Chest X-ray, PA view. Patient: 57 years old, sex F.
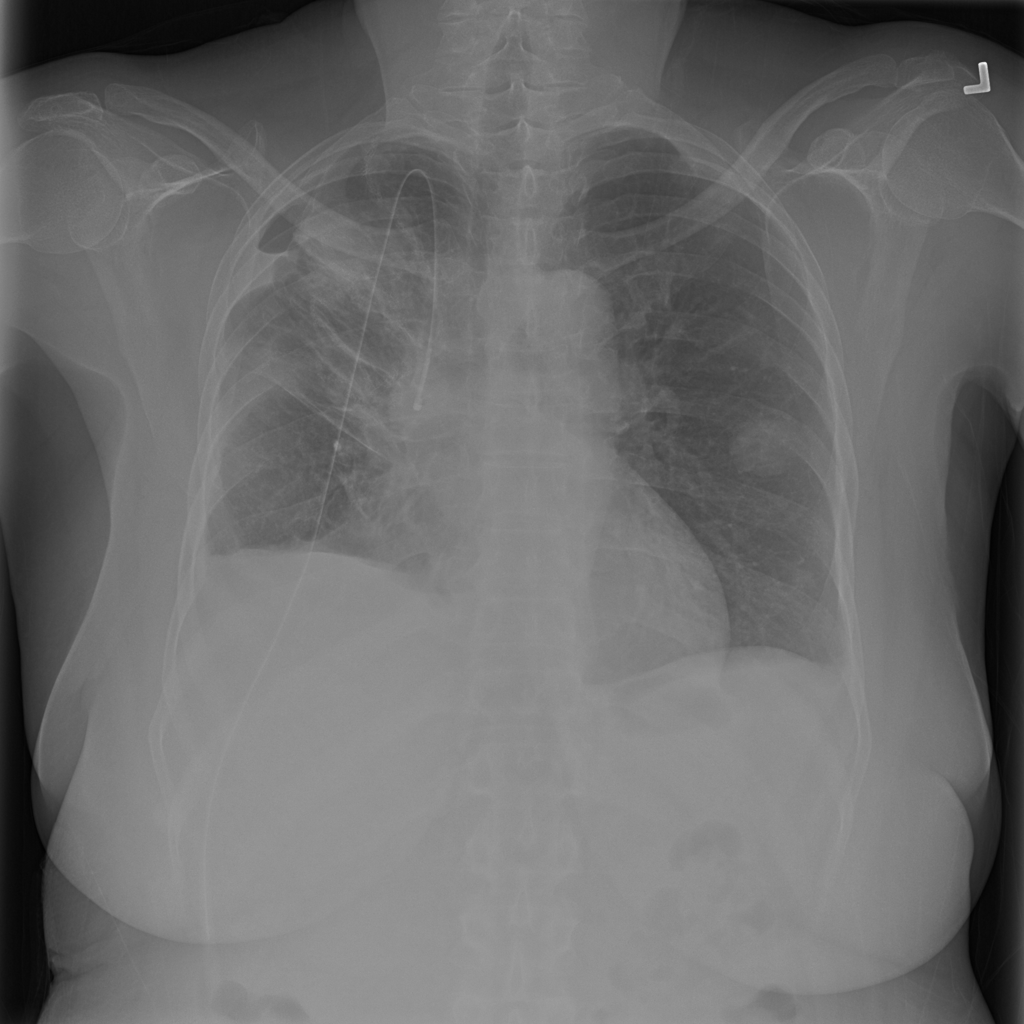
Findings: Mass, Nodule